Interaction volume radius: 10 \u00c5
Interaction volume height: 15 \u00c5
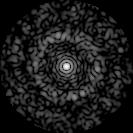
Disorder parameter: 0.8172